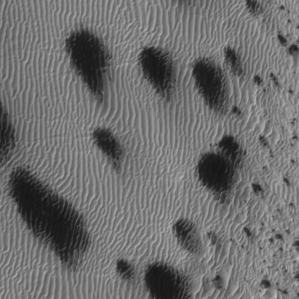
Label: frost